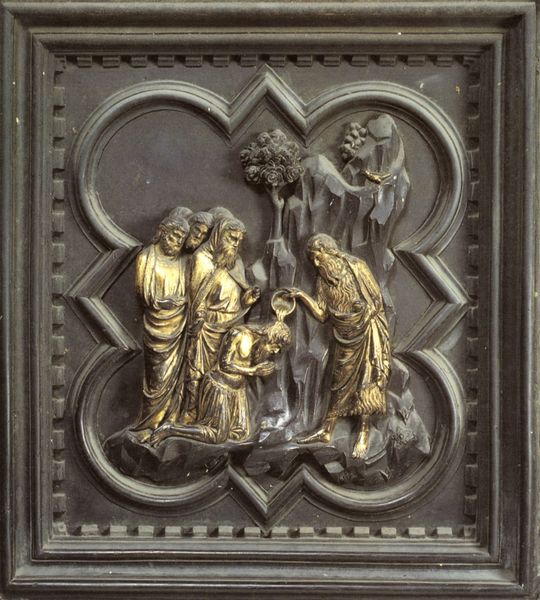
Titel: Südportal
Künstler: Andrea Pisano
Standort: Florenz, Baptisterium (EU - I - Toskana)
Schlagwörter: baum, berg, gruppe, mann, wasser, menschen, grau, männer, tür, ornament, bart, johannes, kleidung, rahmen, täufer, gold, haare, renaissance, skulptur, fell, relief, fels, türe, fluß, detail, bronze, moses, vergoldet, christus, jesus, christlich, struktur, florenz, jünger, taufe, quadrat, baptisterium, taufen, jordan, apostel, achtpass, sinai, metallguß